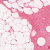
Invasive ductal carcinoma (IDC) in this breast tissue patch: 0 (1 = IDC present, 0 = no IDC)